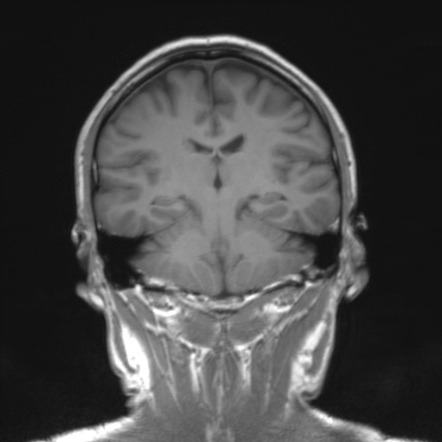
Label: notumor